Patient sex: F
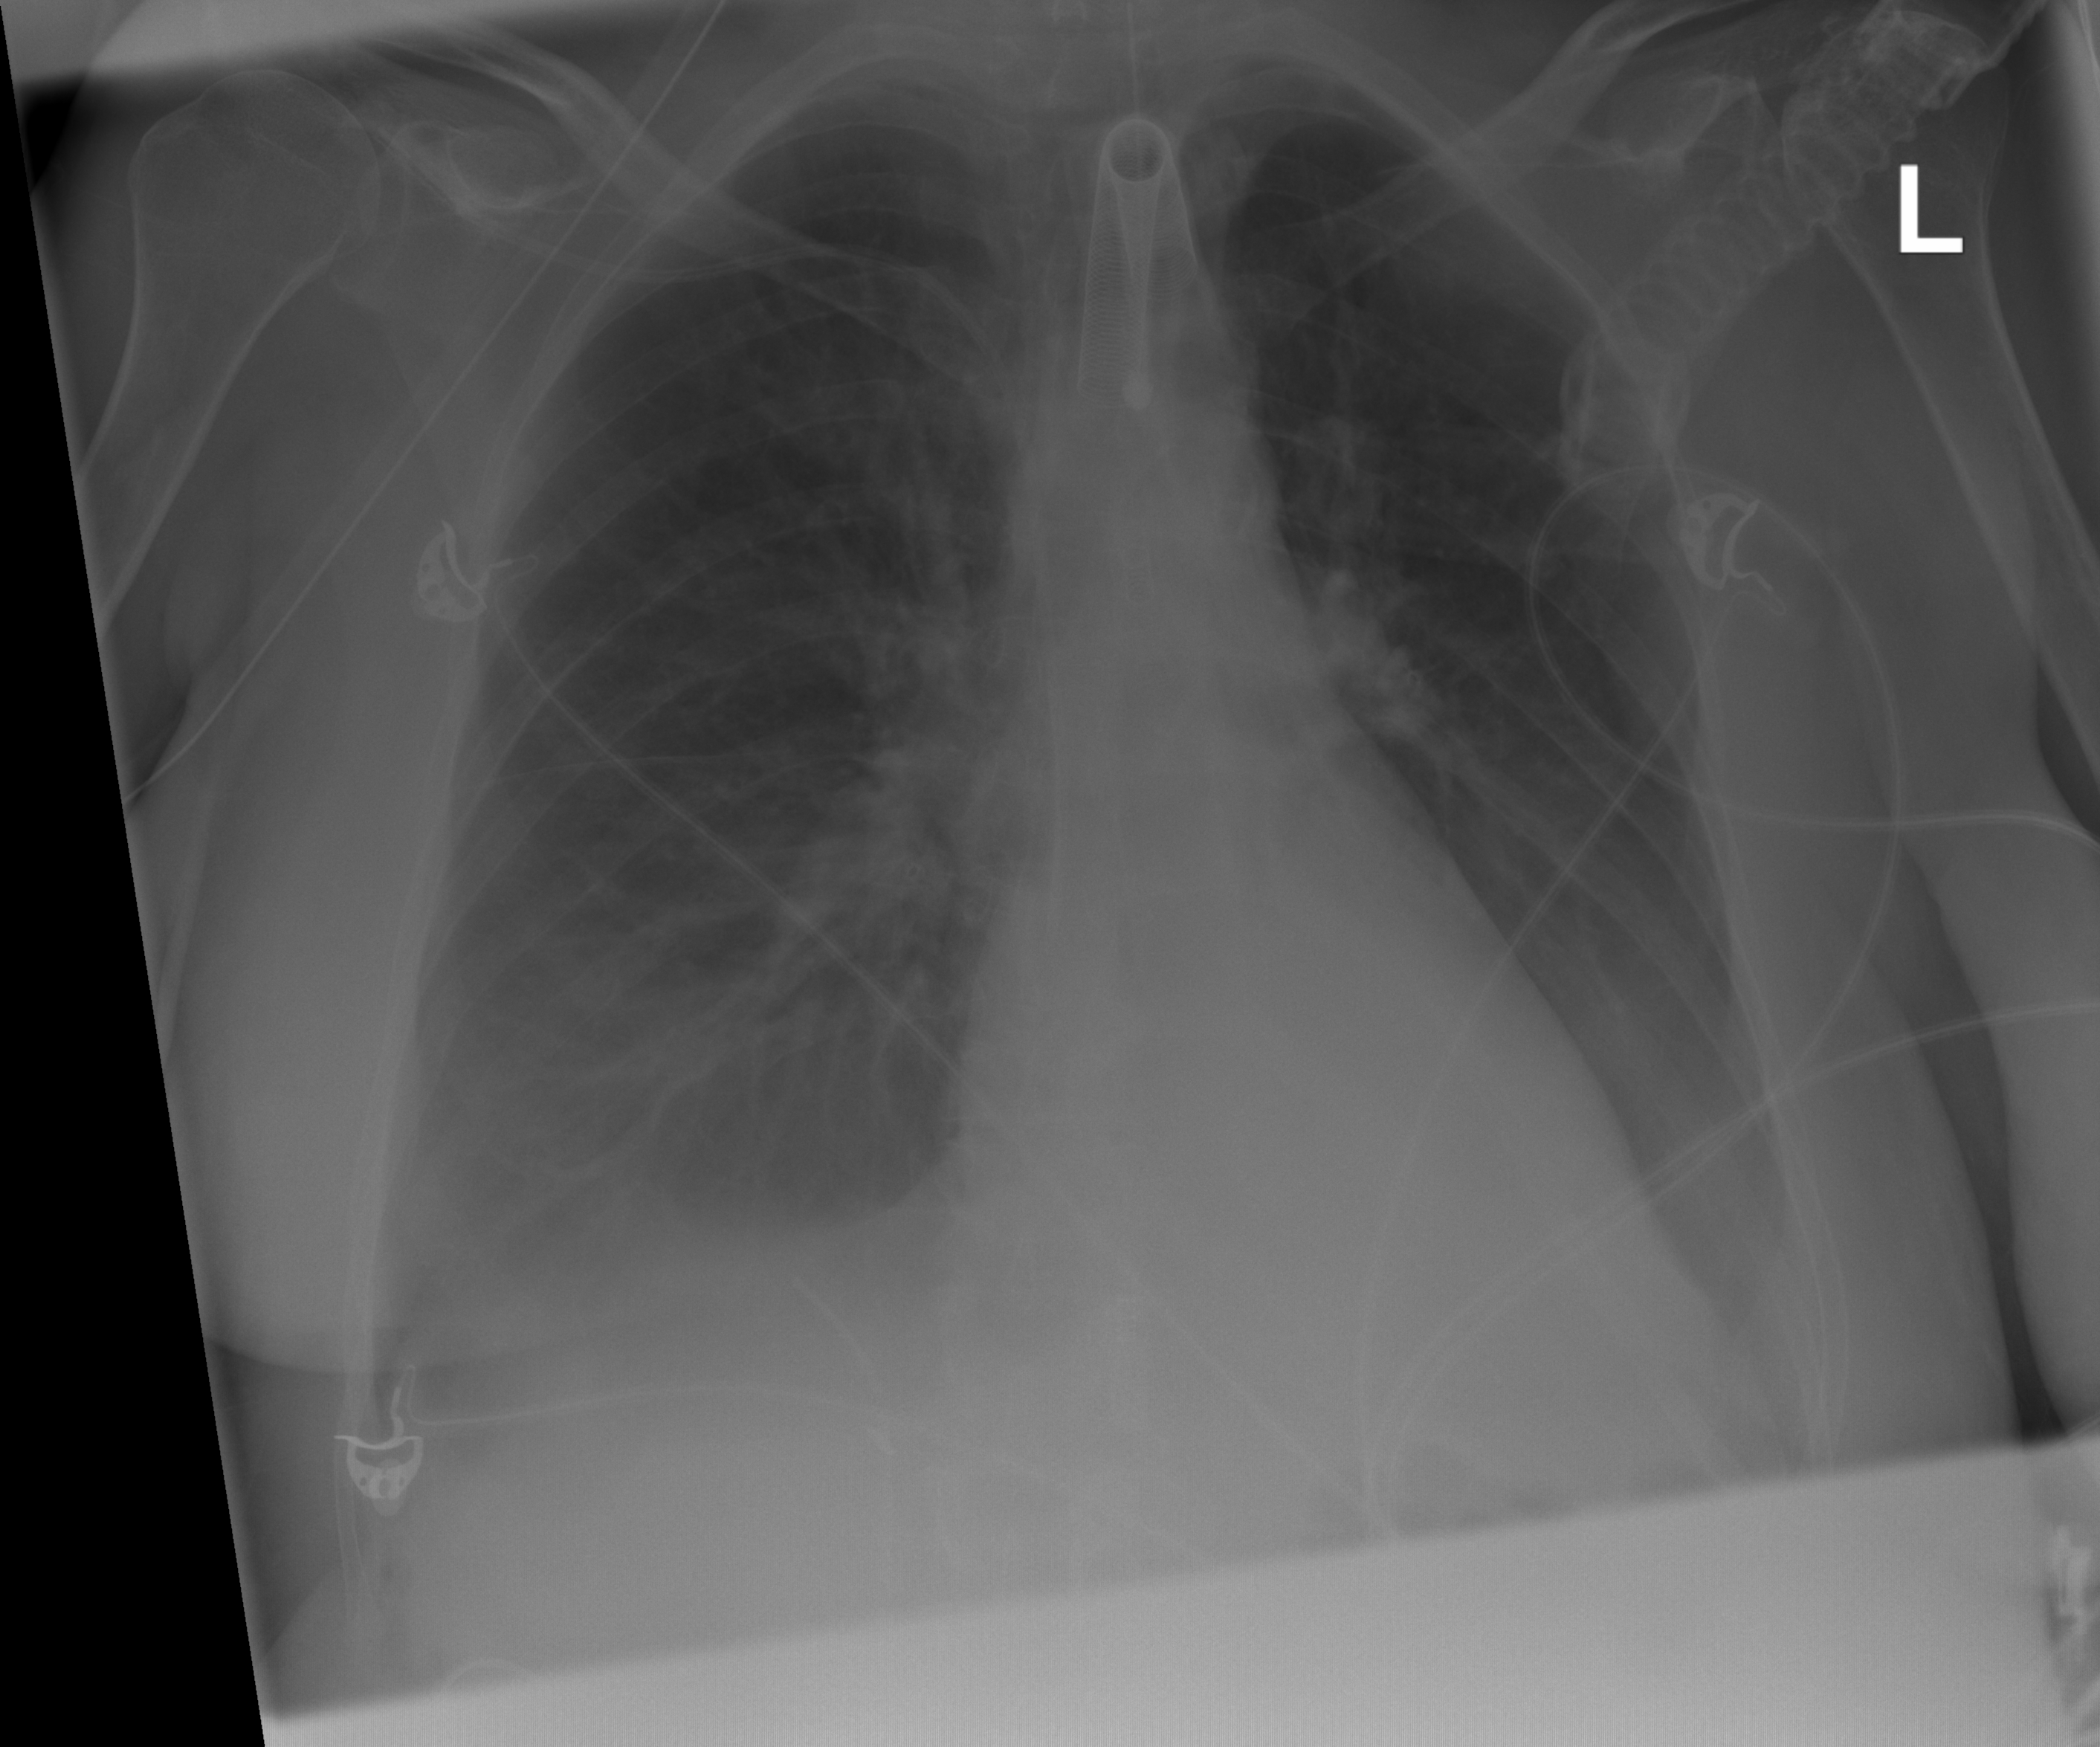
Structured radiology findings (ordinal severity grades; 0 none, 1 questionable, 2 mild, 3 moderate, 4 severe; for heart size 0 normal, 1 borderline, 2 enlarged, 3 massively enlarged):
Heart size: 0
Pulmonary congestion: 0
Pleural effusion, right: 2
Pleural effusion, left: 2
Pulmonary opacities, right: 1
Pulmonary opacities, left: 0
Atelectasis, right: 0
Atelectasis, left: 0